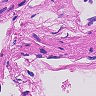
Metastatic tissue present: no